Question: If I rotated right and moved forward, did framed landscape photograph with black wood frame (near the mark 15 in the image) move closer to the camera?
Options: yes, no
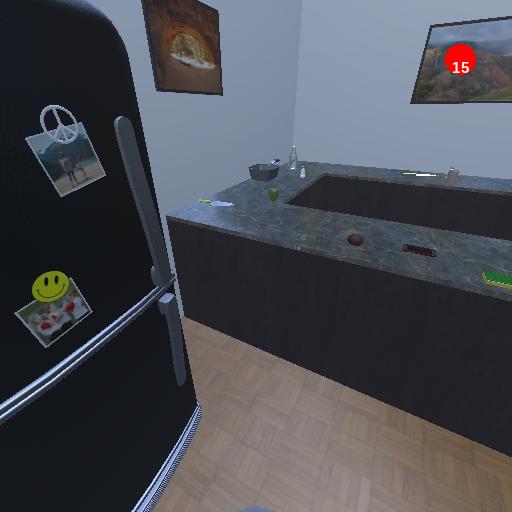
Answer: yes